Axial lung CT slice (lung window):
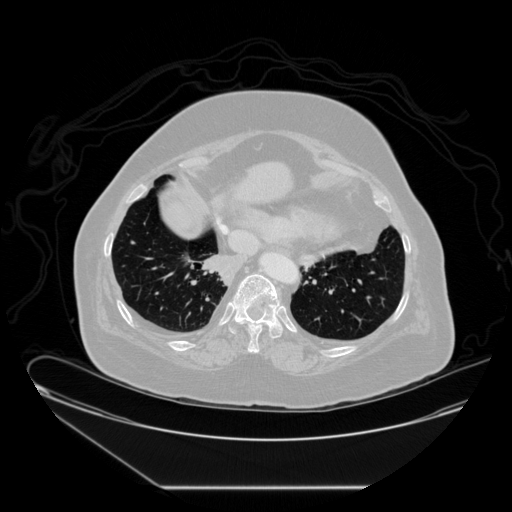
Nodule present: no